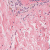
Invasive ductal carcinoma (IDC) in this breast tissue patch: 0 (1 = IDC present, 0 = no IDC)